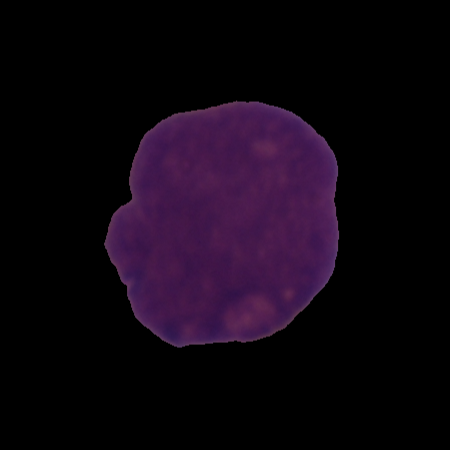
Label: cancer